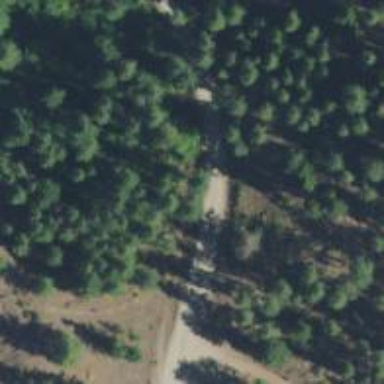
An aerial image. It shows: Unclassified road.